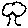
Label: tree